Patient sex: M
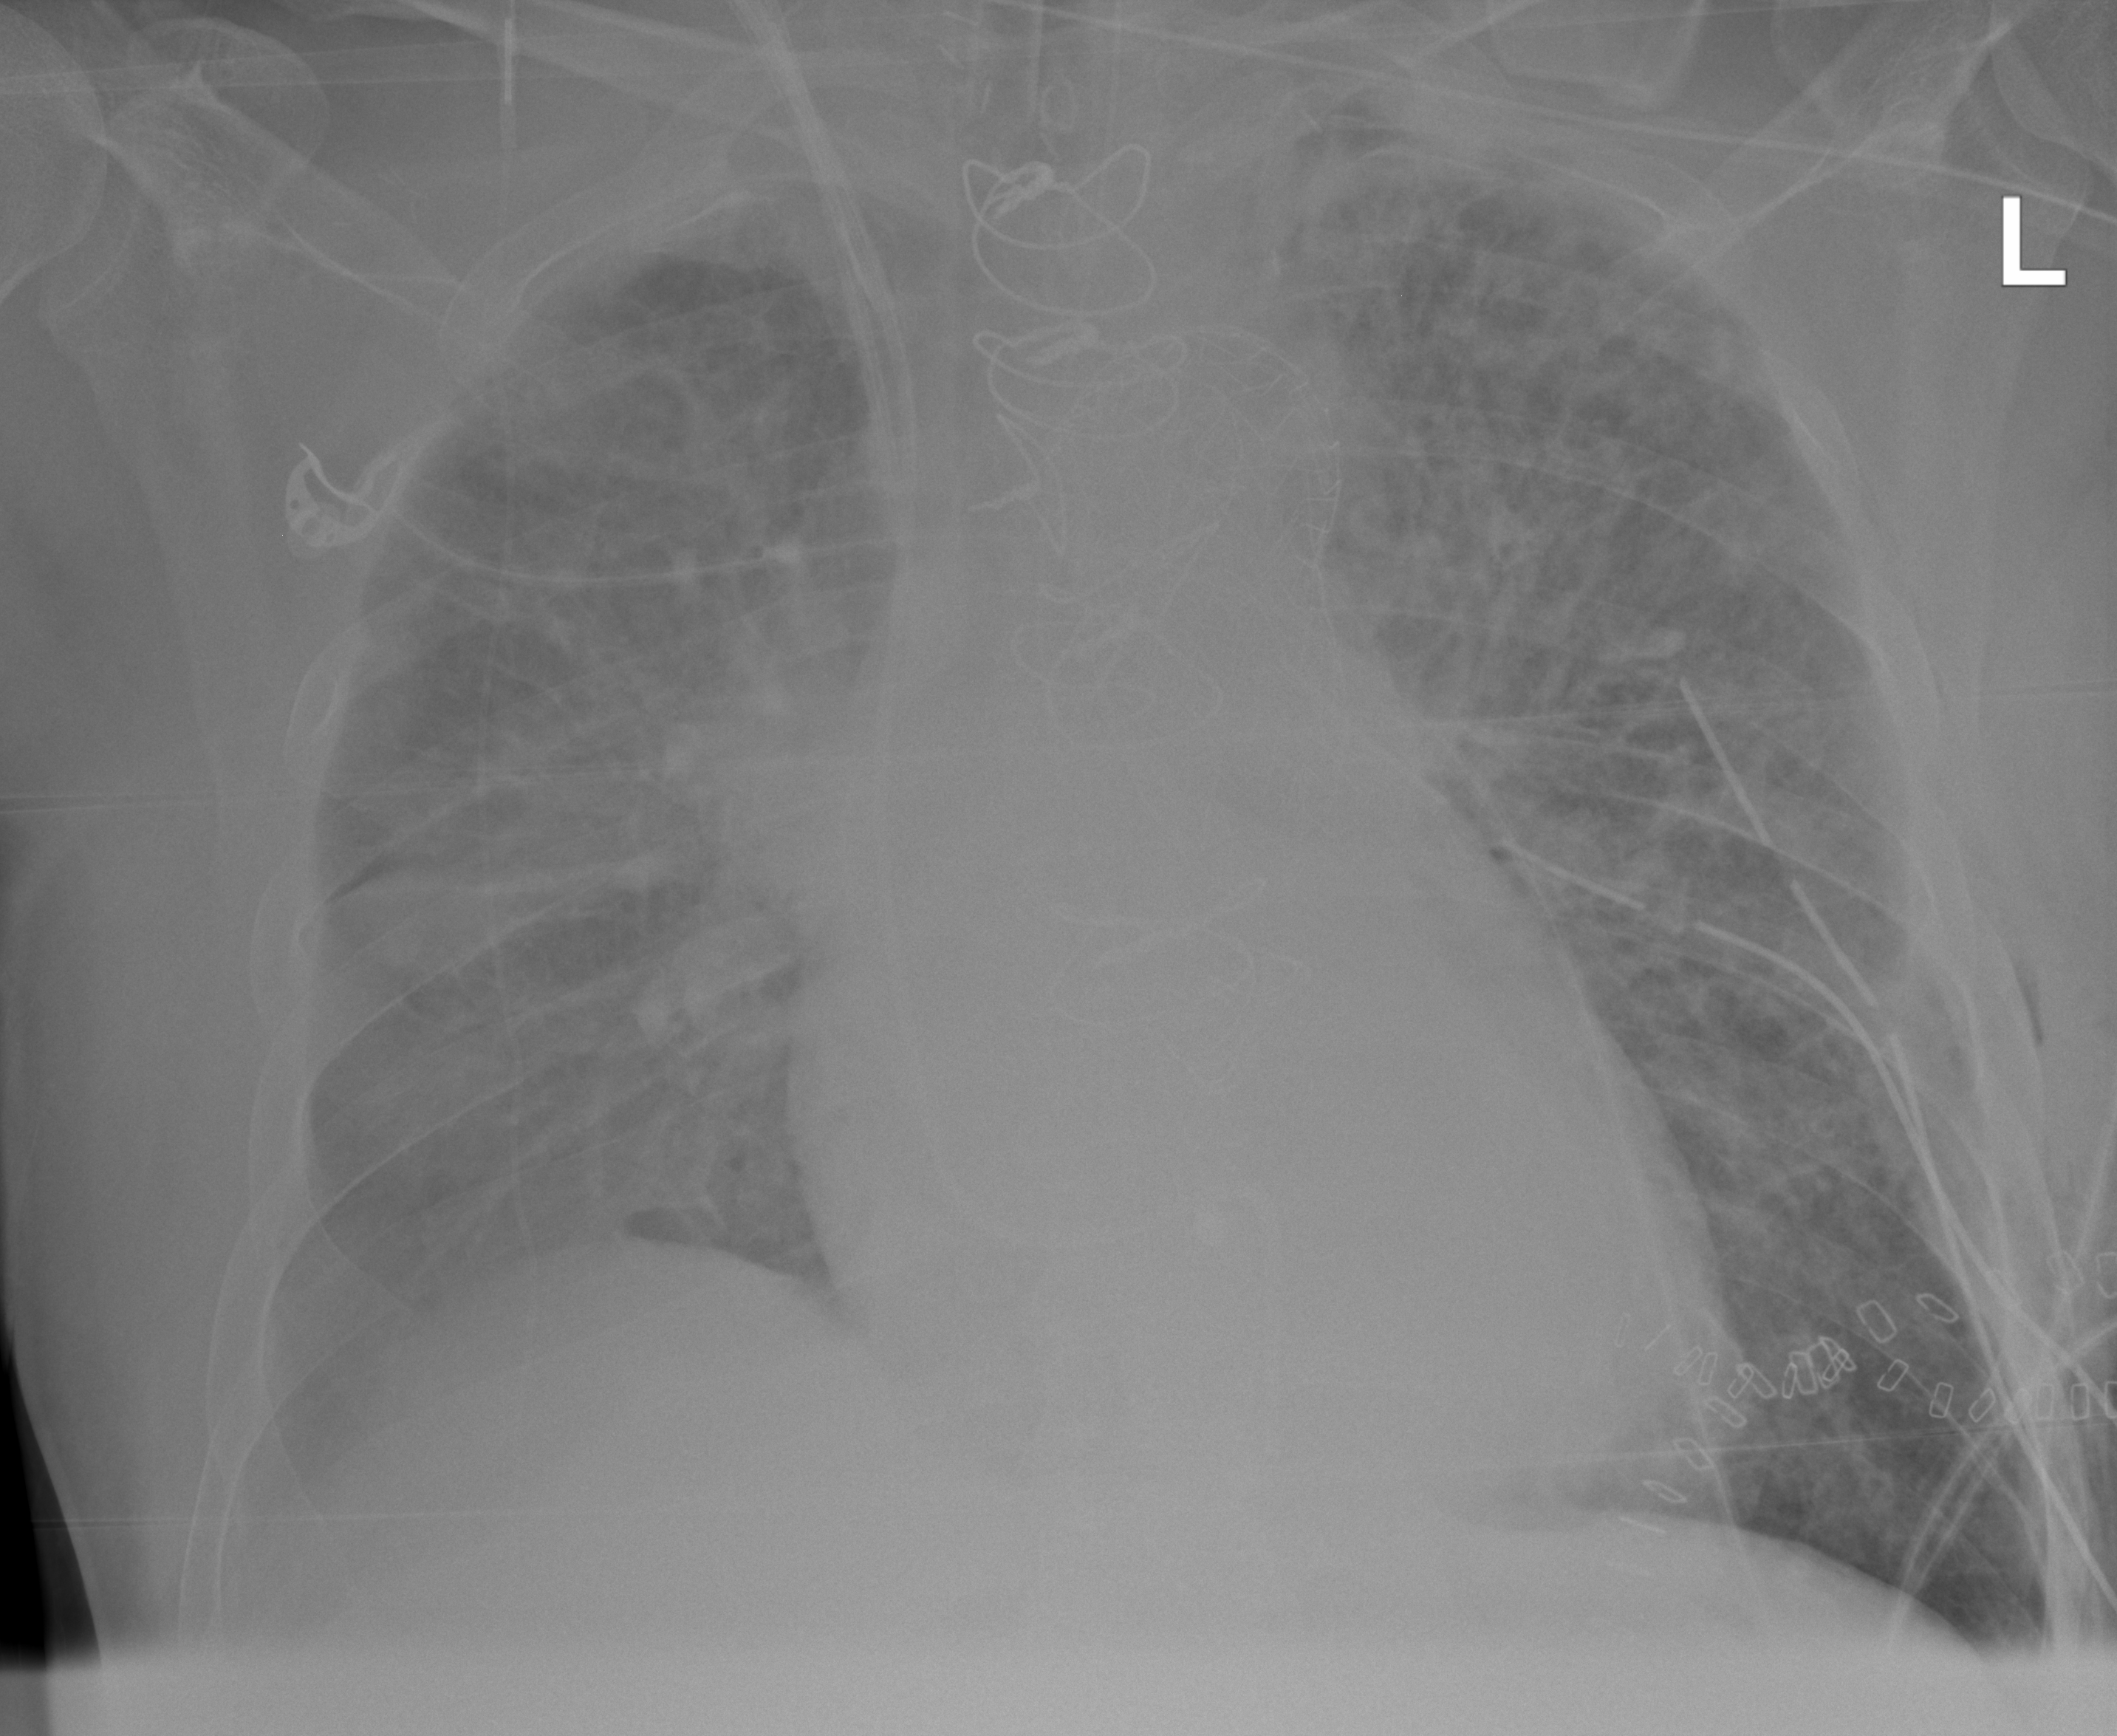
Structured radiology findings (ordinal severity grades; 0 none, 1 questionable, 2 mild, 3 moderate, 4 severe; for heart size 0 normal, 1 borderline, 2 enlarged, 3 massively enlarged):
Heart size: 1
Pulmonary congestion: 3
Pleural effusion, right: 2
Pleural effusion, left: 0
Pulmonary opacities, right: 2
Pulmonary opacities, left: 2
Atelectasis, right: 2
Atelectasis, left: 0